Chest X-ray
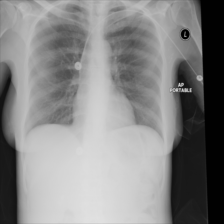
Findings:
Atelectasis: negative
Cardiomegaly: negative
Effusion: negative
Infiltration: negative
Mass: negative
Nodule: negative
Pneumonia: negative
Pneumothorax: negative
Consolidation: negative
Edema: negative
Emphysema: negative
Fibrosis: negative
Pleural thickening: negative
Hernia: negative